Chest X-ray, AP view. Patient: 55 years old, sex F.
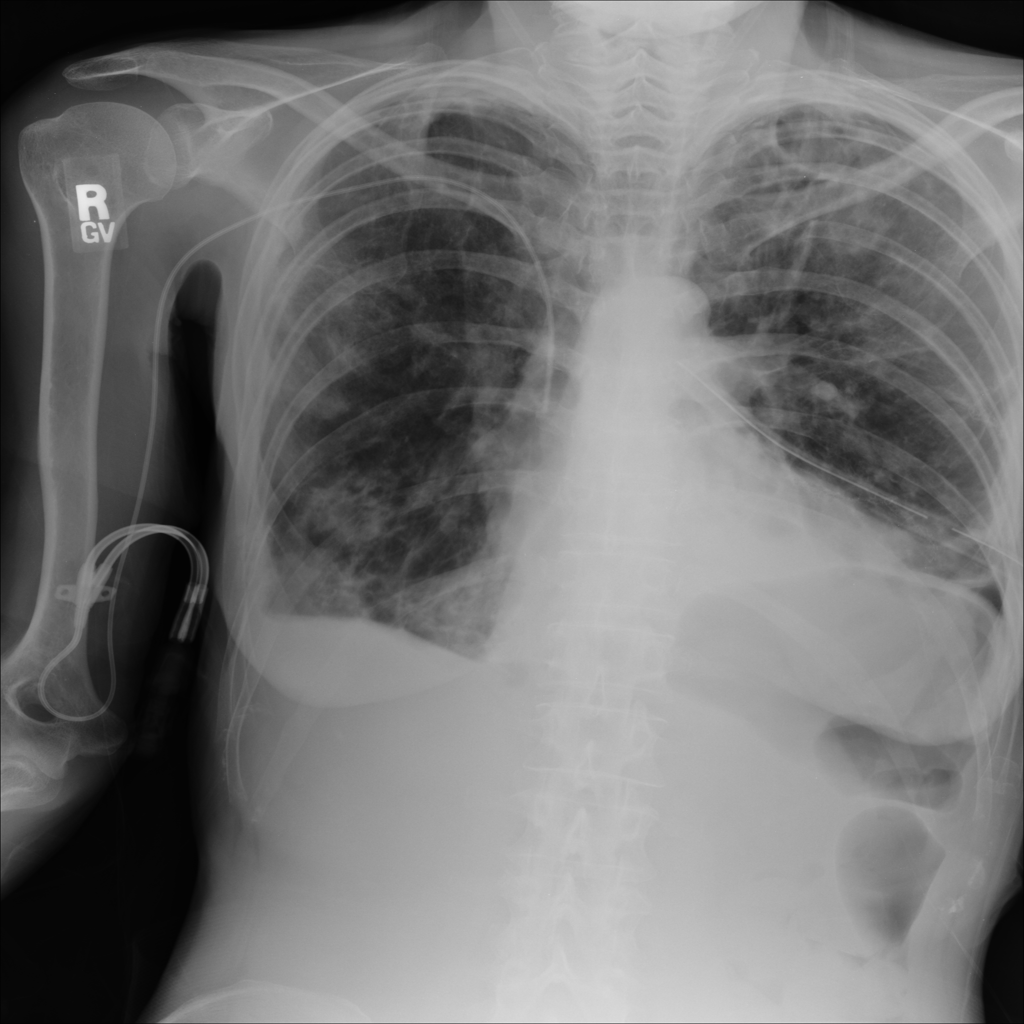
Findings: Consolidation, Effusion, Infiltration, Pleural_Thickening, Pneumothorax